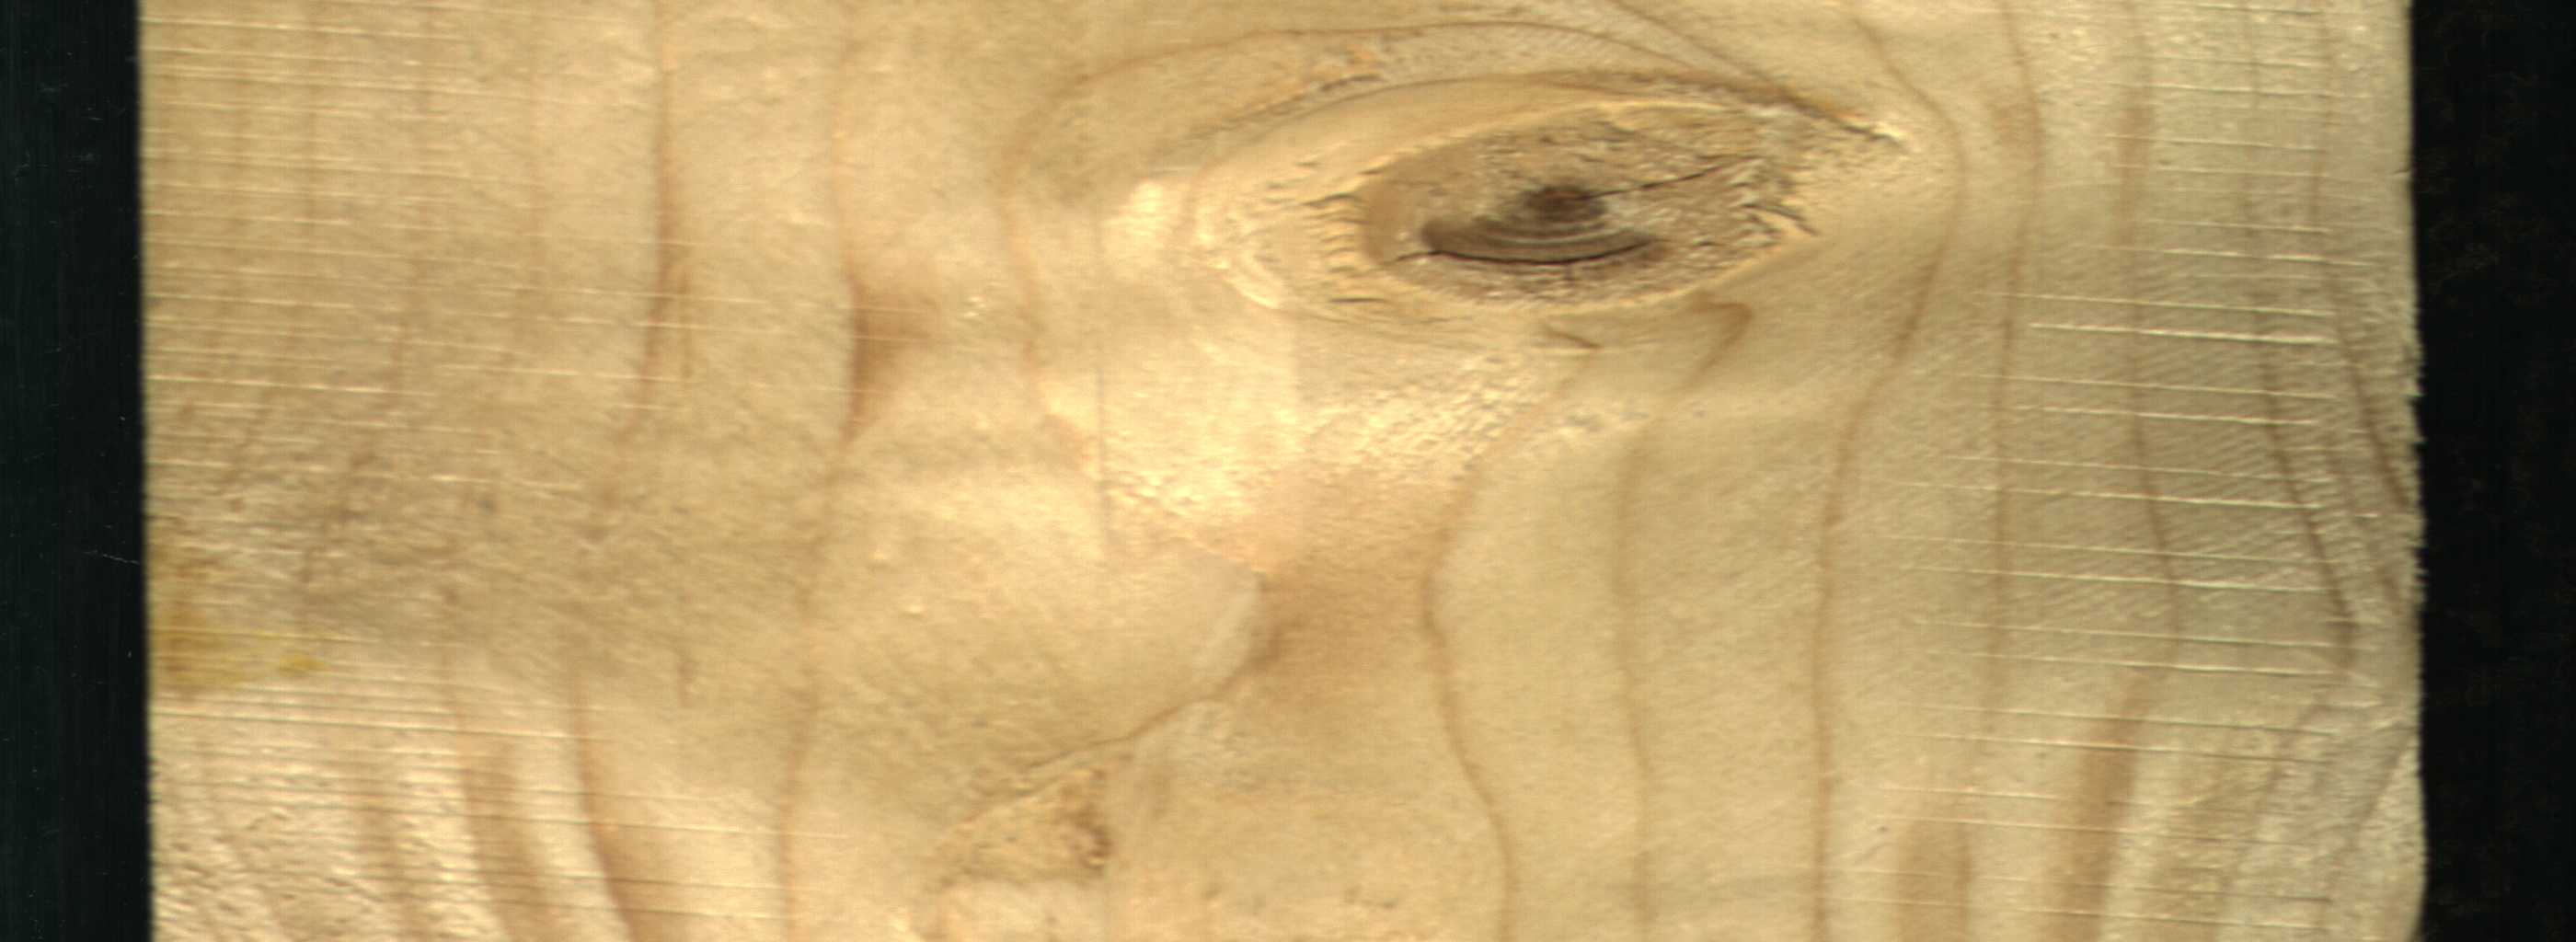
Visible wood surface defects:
knot_with_crack